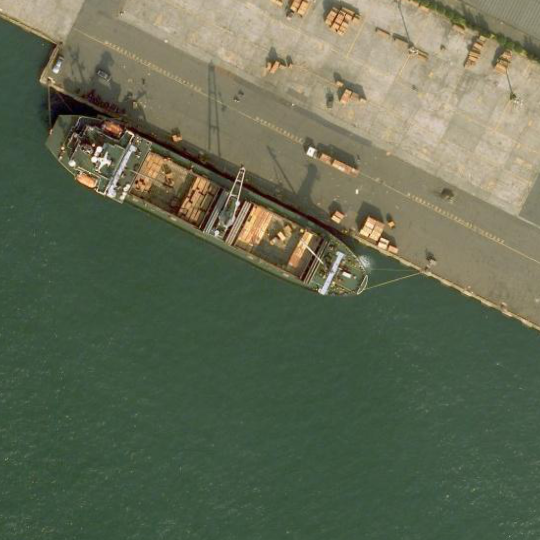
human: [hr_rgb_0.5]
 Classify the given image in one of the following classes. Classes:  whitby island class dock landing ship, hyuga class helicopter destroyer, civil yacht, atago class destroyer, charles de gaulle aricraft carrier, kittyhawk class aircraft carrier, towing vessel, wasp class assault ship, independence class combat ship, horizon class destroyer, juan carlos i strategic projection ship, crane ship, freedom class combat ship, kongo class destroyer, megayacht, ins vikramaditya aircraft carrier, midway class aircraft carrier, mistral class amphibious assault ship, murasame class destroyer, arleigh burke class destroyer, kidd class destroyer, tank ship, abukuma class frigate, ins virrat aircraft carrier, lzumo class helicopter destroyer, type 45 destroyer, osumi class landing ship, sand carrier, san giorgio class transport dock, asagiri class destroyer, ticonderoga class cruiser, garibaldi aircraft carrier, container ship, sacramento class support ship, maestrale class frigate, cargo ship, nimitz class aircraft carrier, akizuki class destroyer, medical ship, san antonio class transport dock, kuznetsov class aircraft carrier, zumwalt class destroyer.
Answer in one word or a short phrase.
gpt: Cargo ship